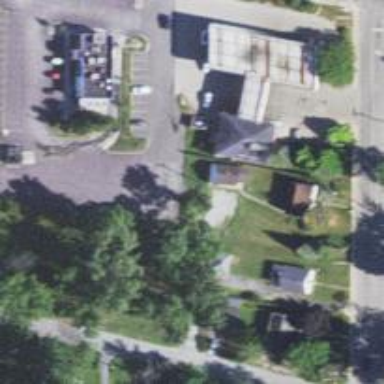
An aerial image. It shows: Convenience shop.